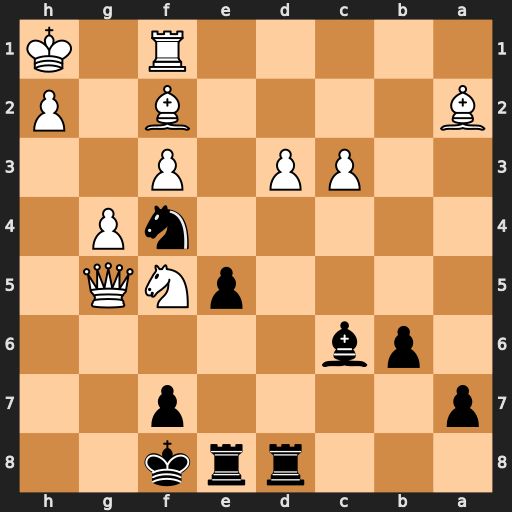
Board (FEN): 3rrk2/p4p2/1pb5/4pNQ1/5nP1/2PP1P2/B4B1P/5R1K
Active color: b
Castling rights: -
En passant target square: -
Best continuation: Bxf3+ Kg1 Nh3#